六年级 · 计数
 六年级(1)班 4 月份进行了一次数学测验, 根据成绩分成了如下四个等级。(12 分)

(1)如果总人数是 50 人, 达到优秀的有多少人?(6 分)

(2)这次测验的合格率是多少?(6 分)

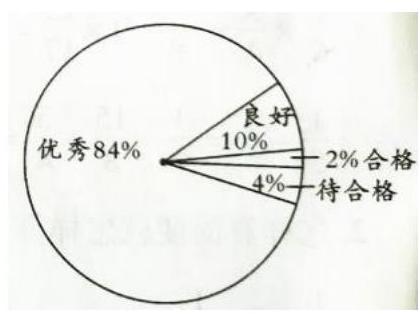
答案: (1) $50 \times 84 \%=42$ (人)

(2) $84 \%+10 \%+2 \%=96 \%$